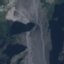
Land use / land cover: HerbaceousVegetation